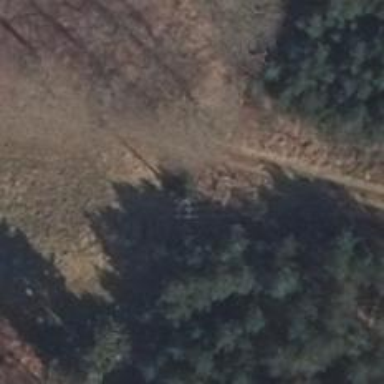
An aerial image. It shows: Minor power line.